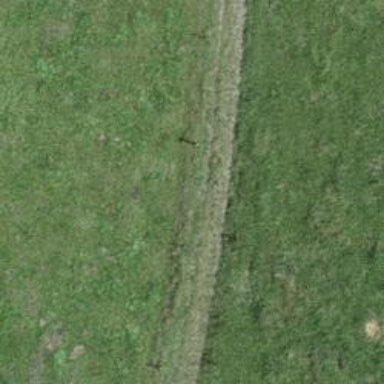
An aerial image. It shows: Track with very rough surface.